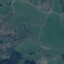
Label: Pasture